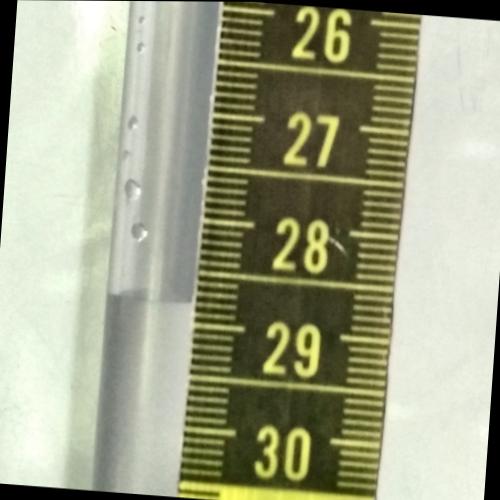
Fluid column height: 28.8 cm